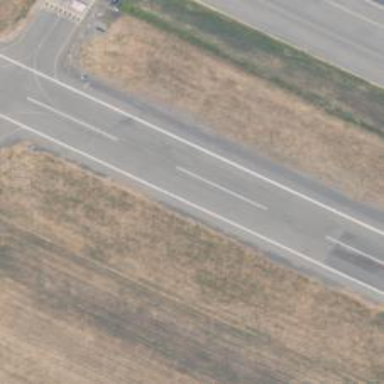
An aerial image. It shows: Runway surface made of asphalt at airport.